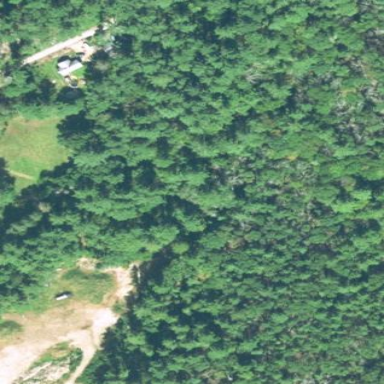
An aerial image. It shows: Woodland consisting mainly of needle-leaved trees.